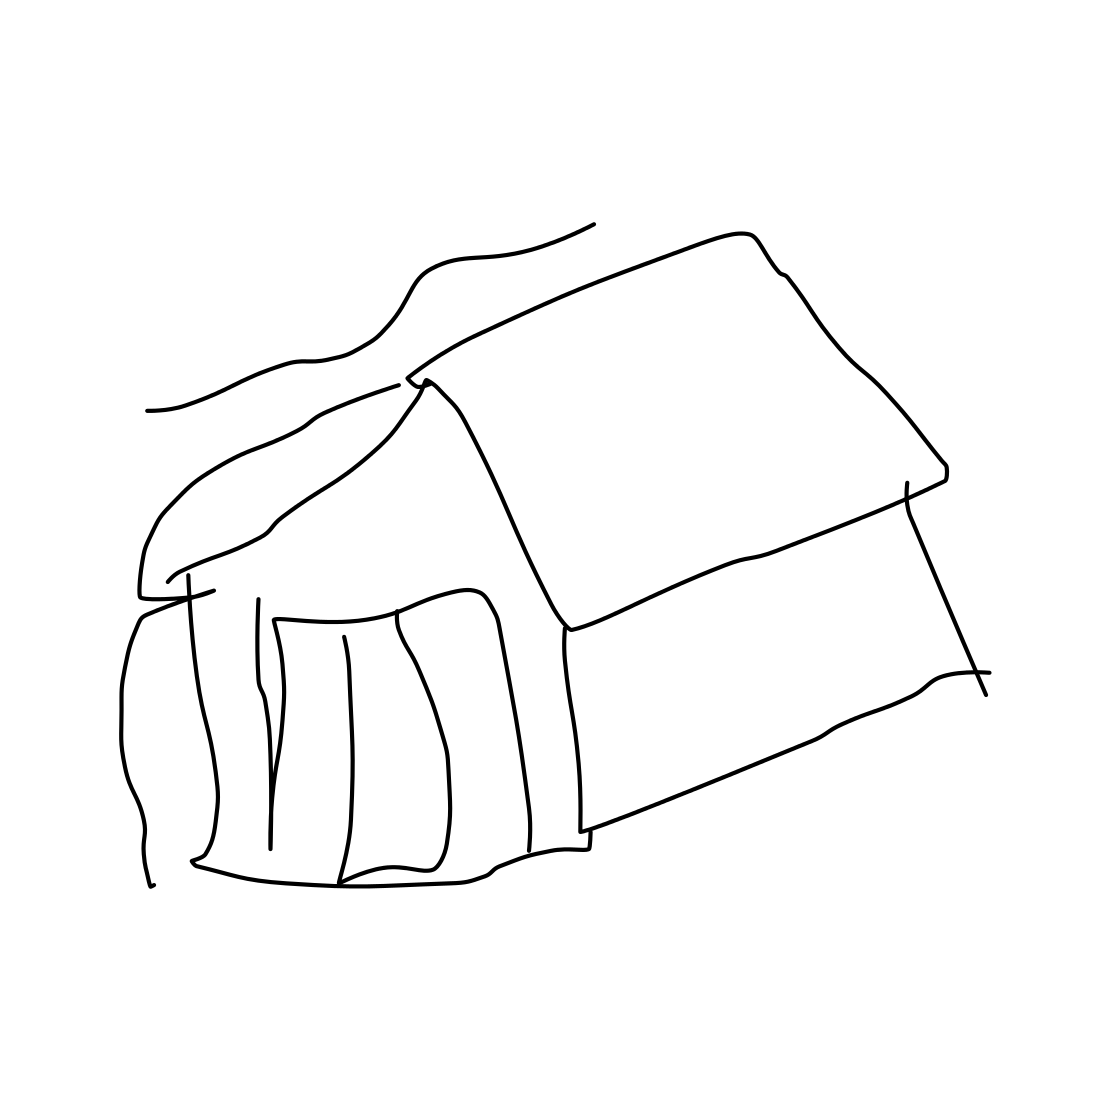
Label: barn